Question: I am trying to create a custom sidebar navigation pane in my iPad app something like Instapaper for iPad. With the help of some excellent tutorials like the one <URL>, I was able to create a custom sidebar and switch between the view controllers.
I implemented this using a root view controller in which I have two views - one is the tabbar view, other represents the content associated with the tab selected, something like this...

Whenever I select the tab I just add a subview to the 'Root View Controller', like this...
'''
@implementation RootViewController
//
// some code here
//
#define TABBAR_WIDTH 80.0F
- (void)buttonTapped:(UIButton *)aButton
{
UIViewController *newVC = [self.storyboard instantiateViewControllerWithIdentifier:@"SomeView"];
[newVC.view setFrame:CGRectMake(TABBAR_WIDTH, 0, self.view.bounds.size.width - TABBAR_WIDTH, self.view.bounds.size.height)];
[self addSubView:newVC.view];
}
'''
Now what I want to do is push a new view into the 'Contents' not based on tab selection but based on some interaction in the contents view. The way I have figured out to do this is adding another subview to the superview. In that case, however I will have to implement the pushing, popping, back buttons, animations between views all by myself.
I was wondering if I can implement this scenario using UINavigationController (so that the pushing, popping, back buttons are handled auto-magically).
Can somebody shed some light over this topic? May be even a brief overview of how this could have been implemented in <URL> would help.
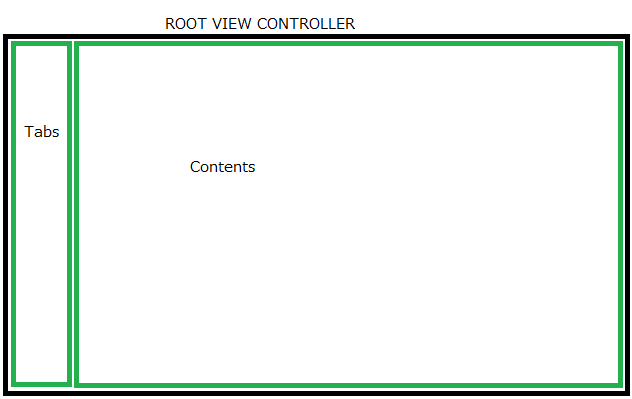
Answer: Here you require navigation in the container view.
So you can go with this thing:
1. Have one navigationController (alloc-init-set frame-navigation bar hidden, etc.) having your content1 view controller as root controller.
2. In Content1 view controller, on button tap event, just push your navigation controller to Content2 view controller, and do the same for pop event
Alloc - init your navigation controller in your root controller where you have your custom tab and container view in xib...
Note: Clear your container view before adding any other views.
I have already done this scenario so its working fine for me.
Hope this is what you required...
Enjoy Coding :)